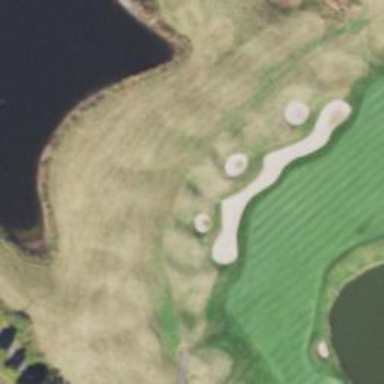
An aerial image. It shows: Golf bunker filled with sandy terrain.